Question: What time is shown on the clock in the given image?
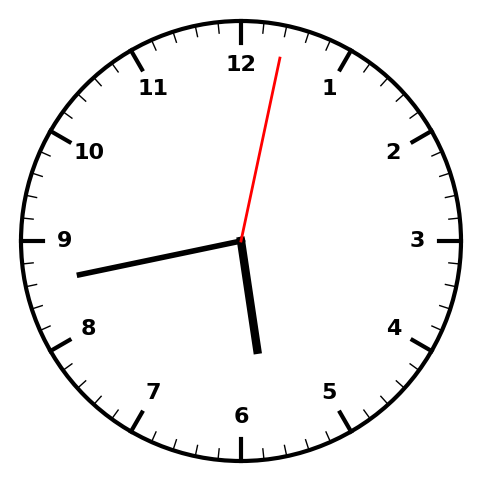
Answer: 05:43:02